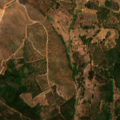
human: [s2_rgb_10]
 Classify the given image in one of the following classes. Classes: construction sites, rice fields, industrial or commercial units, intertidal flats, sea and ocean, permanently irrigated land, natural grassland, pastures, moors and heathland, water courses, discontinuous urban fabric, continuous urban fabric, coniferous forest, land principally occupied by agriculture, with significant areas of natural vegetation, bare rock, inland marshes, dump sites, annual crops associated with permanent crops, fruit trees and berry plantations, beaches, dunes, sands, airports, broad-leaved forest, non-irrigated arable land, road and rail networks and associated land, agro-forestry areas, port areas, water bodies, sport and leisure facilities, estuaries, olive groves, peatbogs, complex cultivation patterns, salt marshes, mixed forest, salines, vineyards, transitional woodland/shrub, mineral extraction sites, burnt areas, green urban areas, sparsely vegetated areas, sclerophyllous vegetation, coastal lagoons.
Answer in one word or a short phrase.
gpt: vineyards, olive groves, land principally occupied by agriculture, with significant areas of natural vegetation, mixed forest, transitional woodland/shrub